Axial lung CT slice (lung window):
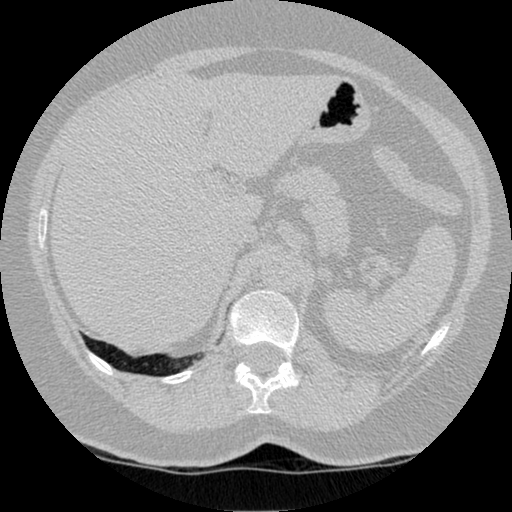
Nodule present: no